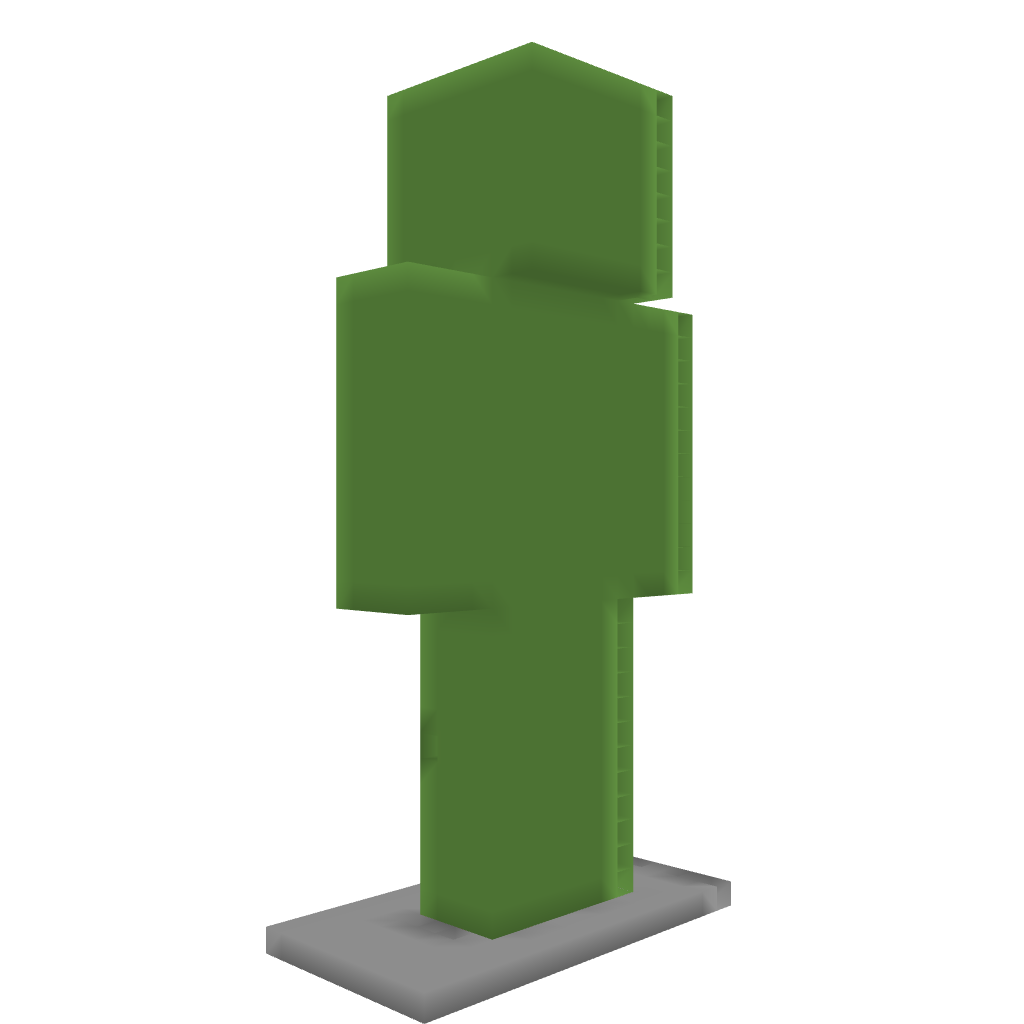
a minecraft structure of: TNTskin